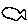
Label: fish